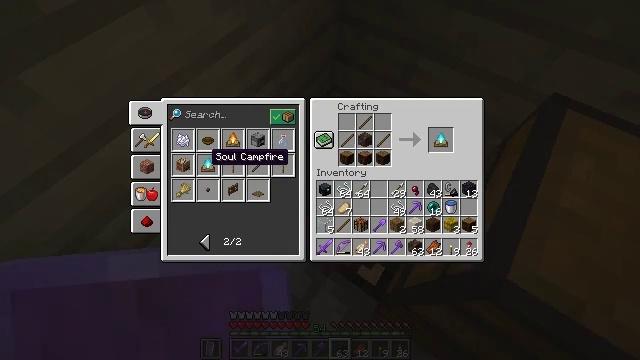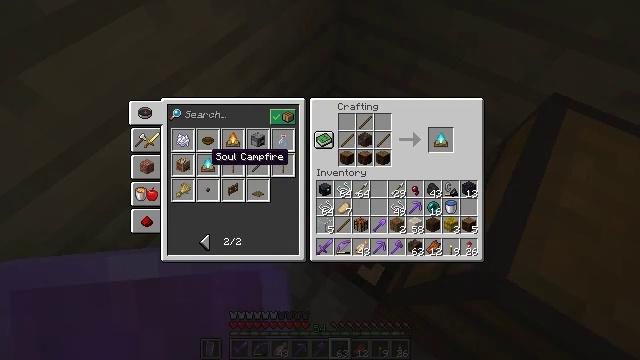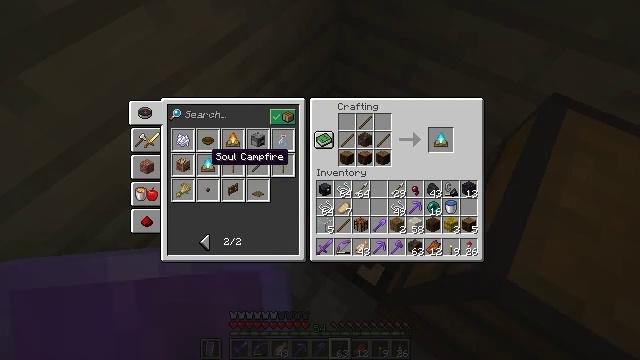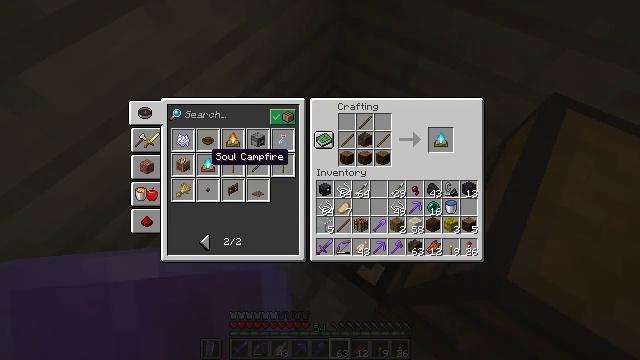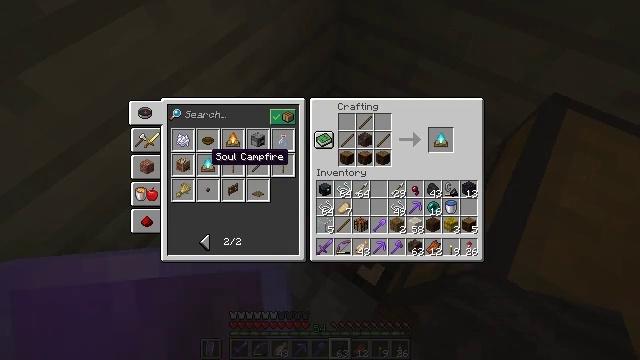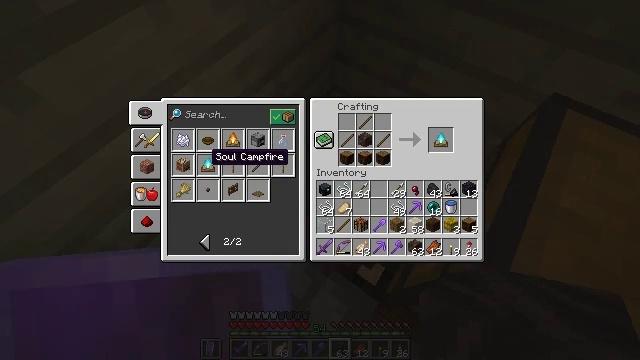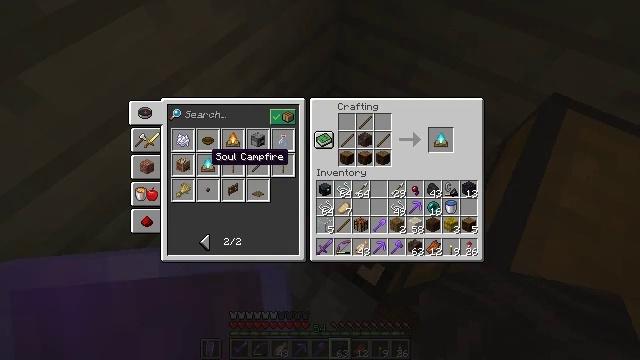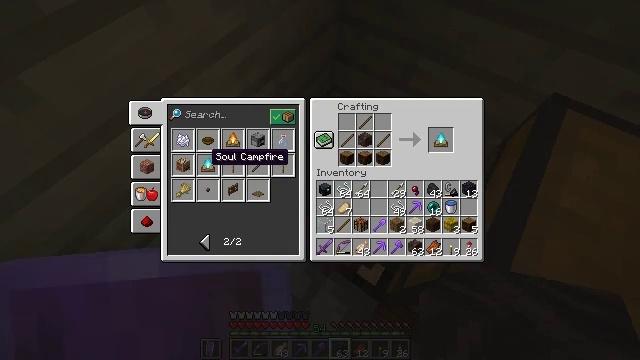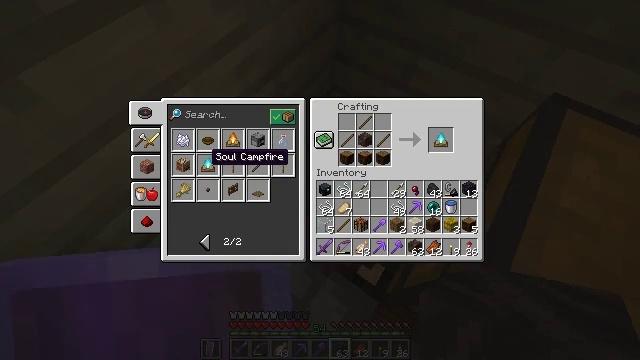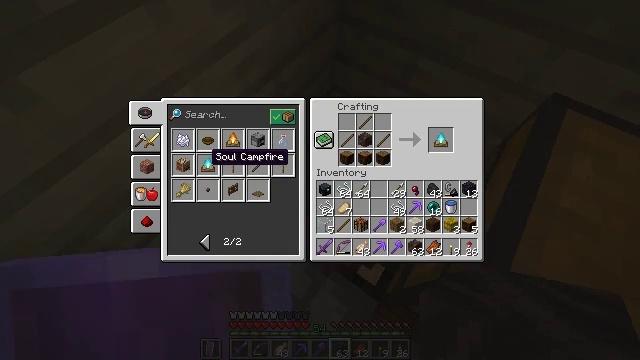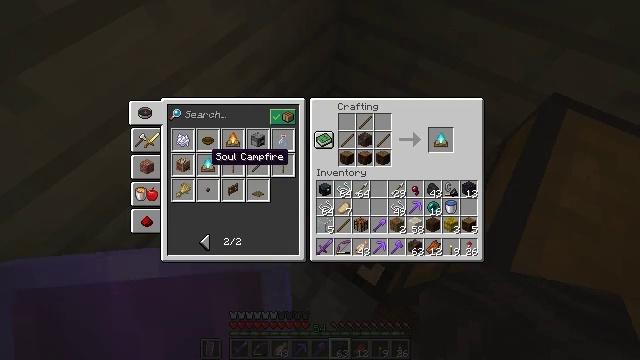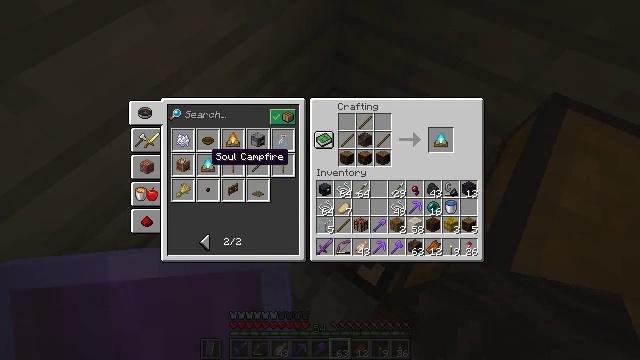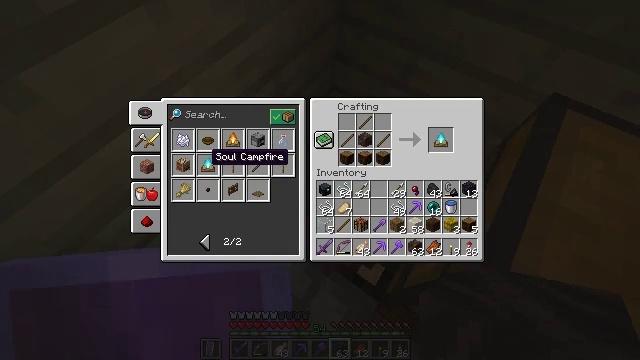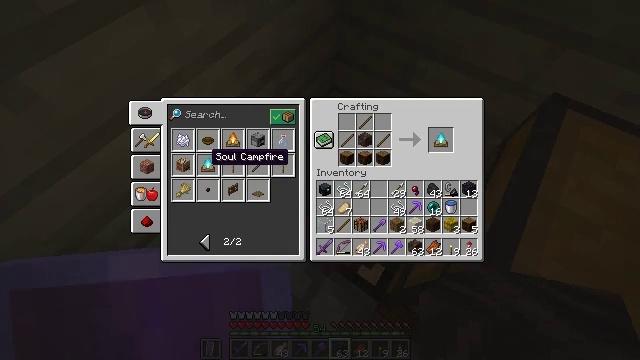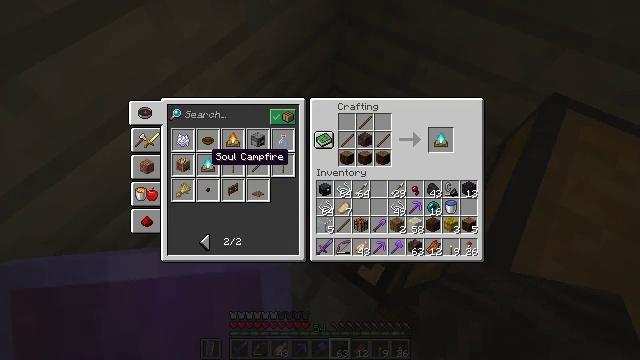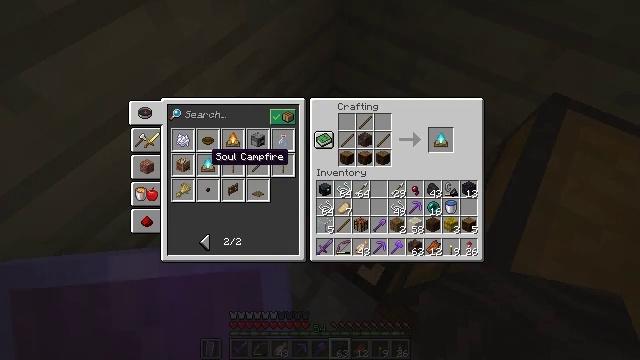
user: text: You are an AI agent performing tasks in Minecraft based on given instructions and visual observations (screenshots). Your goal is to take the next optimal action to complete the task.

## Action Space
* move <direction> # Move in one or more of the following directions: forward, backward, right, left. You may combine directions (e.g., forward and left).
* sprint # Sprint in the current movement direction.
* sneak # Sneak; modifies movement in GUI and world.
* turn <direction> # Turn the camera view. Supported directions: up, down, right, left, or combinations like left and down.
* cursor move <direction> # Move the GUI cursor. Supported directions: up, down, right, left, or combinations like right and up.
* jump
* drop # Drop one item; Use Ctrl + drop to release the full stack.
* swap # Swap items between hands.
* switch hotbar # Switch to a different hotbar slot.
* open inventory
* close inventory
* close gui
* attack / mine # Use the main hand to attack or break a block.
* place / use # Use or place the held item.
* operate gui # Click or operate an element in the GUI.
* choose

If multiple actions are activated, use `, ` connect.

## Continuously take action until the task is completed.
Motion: motion action
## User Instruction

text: Craft the soul campfire with soul soil, sticks, and logs.
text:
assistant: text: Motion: no_op
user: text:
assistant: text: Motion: attack / mine
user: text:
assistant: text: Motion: attack / mine
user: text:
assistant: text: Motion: attack / mine
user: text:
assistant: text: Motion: attack / mine
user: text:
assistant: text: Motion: no_op
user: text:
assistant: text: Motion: no_op
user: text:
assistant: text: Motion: no_op
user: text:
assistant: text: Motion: no_op
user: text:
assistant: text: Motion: no_op
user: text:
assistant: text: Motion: no_op
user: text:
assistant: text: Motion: no_op
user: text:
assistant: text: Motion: attack / mine
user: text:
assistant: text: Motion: attack / mine
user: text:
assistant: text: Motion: attack / mine
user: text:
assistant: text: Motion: no_op
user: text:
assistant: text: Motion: no_op
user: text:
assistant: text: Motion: turn right
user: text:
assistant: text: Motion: turn right and up
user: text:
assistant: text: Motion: turn right
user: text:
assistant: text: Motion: turn right
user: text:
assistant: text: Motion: turn right
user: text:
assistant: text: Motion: turn right
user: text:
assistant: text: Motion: no_op
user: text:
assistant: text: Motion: no_op
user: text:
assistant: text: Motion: no_op
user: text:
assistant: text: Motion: no_op
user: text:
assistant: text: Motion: sneak
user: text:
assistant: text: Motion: sneak
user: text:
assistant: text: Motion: sneak